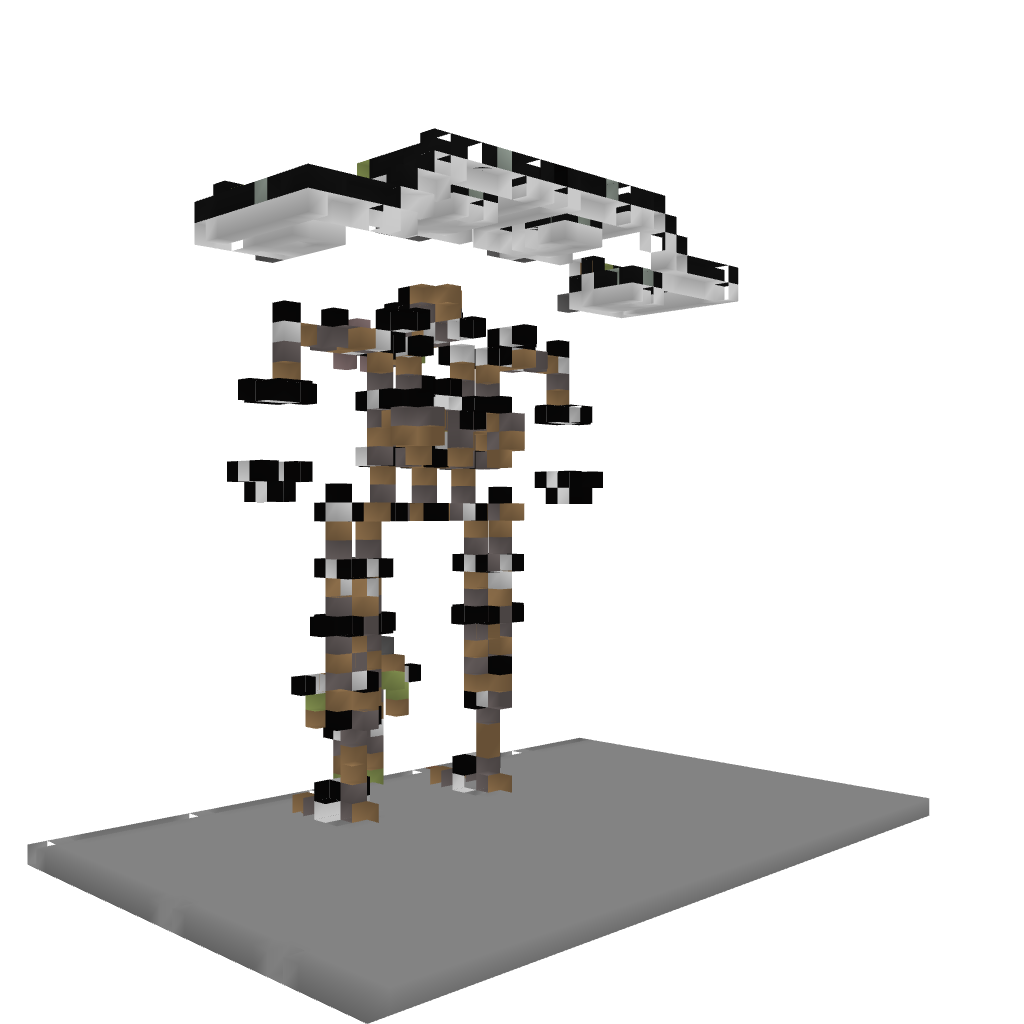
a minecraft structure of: Mark's Robot